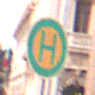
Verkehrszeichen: Haltestelle
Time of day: SunriseSunset
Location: Outdoor (Urban)
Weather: Clear
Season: NotSpecified
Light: Natural